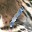
Label: 1